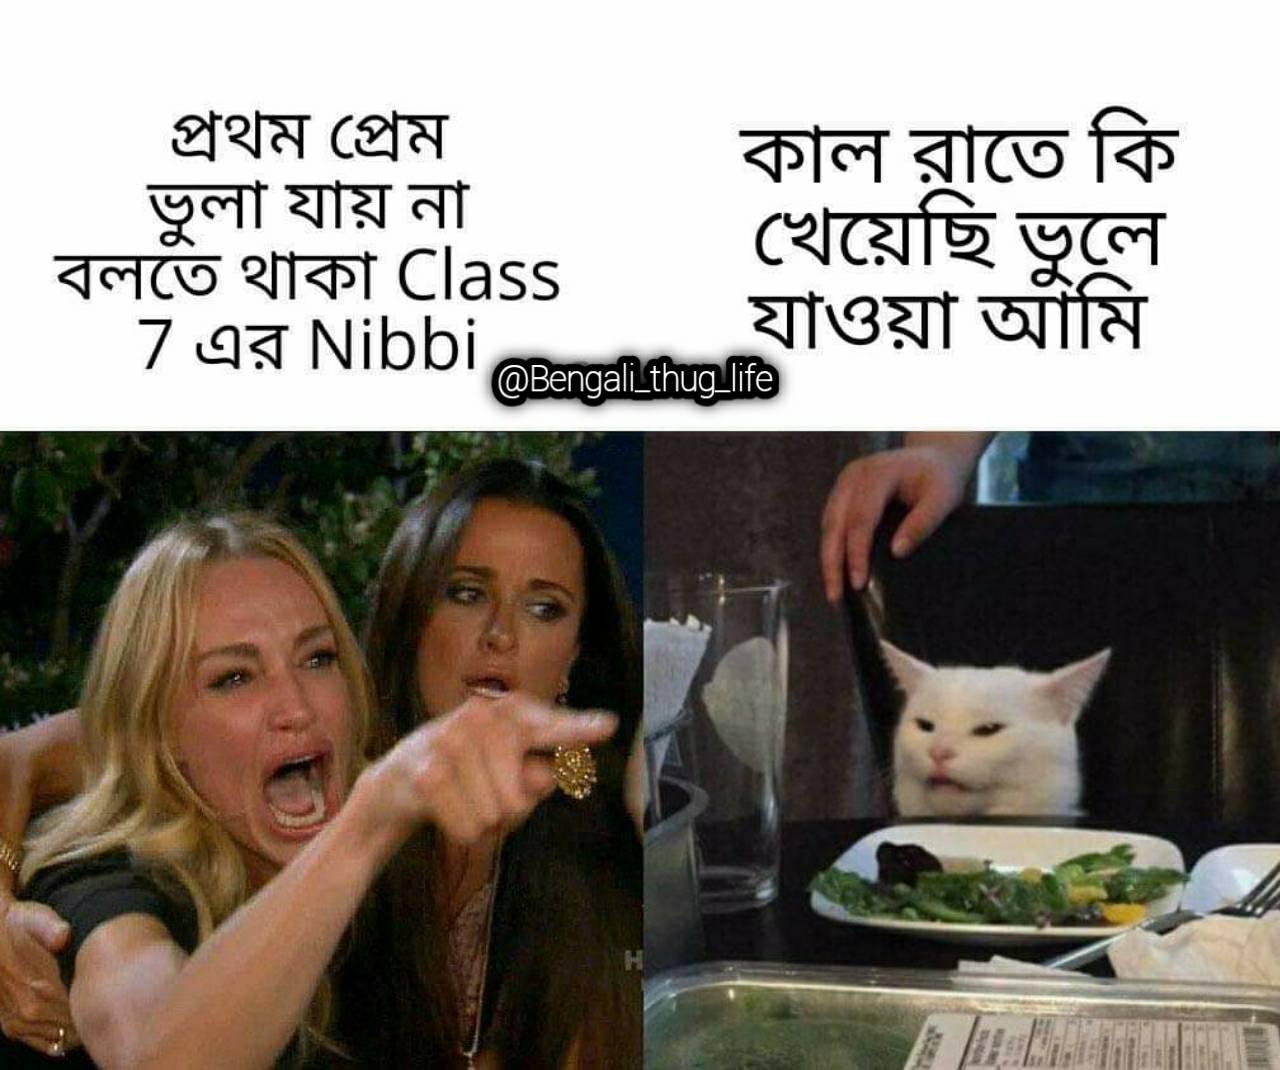
Caption: প্রথম প্রেম ভুলা যায় না বলতে থাকা  Class 7 এর Nibbi    কাল রাতে কি খেয়েছি ভুলে যাওয়া আমি
Label: non-hate